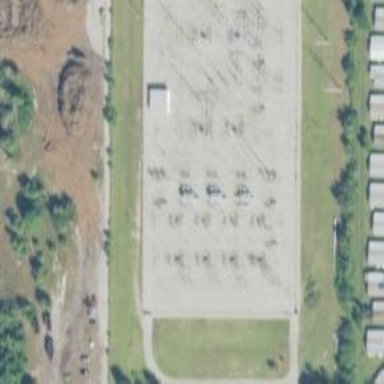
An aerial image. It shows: Switch for power supply.